Question: There are some blocks in the picture. You are required to piece them together into a rectangle. Please return the perimeter of the rectangle.
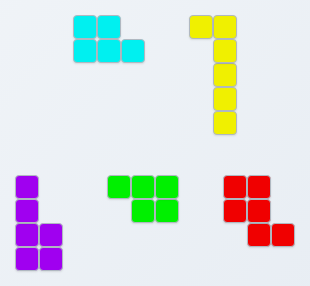
Answer: 22